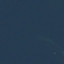
Land use / land cover class: SeaLake